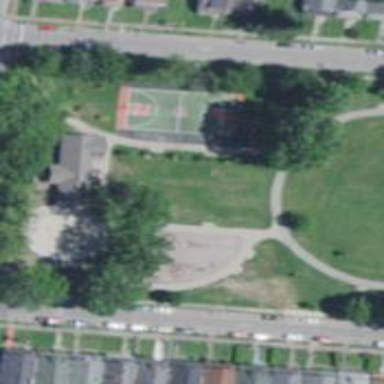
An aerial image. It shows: Playground with springy equipment.